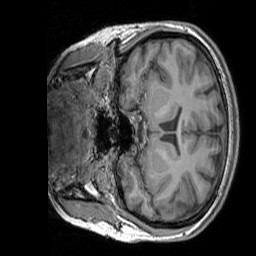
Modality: T1w
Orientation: coronal
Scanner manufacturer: siemens
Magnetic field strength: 3 T
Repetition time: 1.83 s
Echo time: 0.00303 s